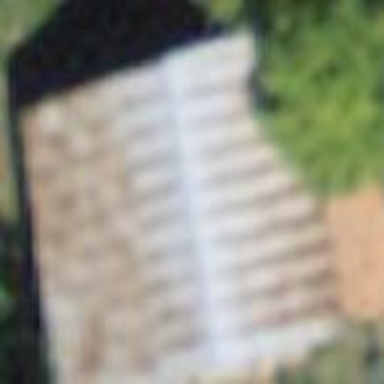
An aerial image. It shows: Rural barn.